Question: I'm trying to change the action bar color.

Does anyone knows how it's possible?
Thanks!!
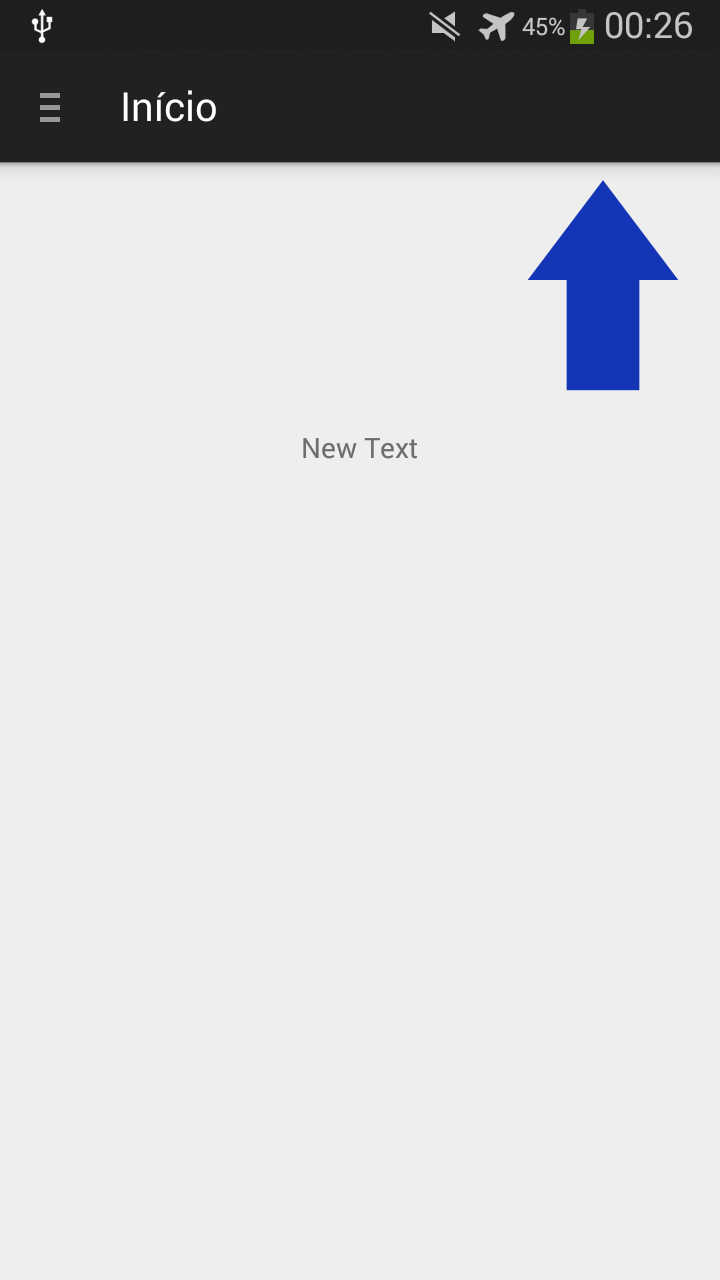
Answer: Following Google page: <URL>
I added a style propriert inside my main theme:
'''
<item name="colorPrimary">#6876c5</item>
'''
and it did work!